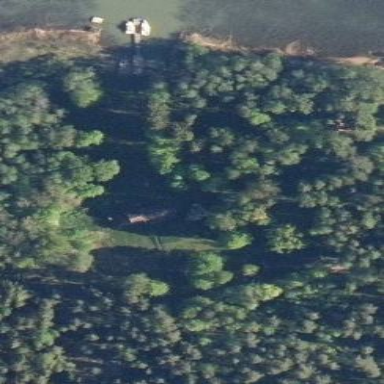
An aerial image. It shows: Isolated dwelling in the countryside.